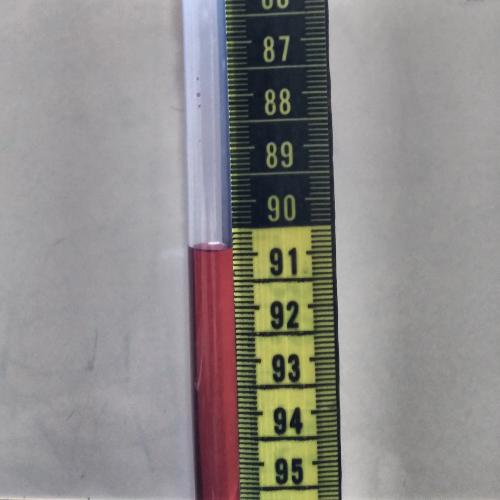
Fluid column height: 90.9 cm